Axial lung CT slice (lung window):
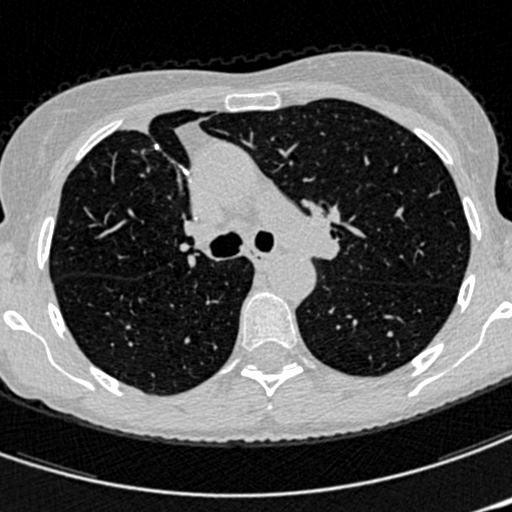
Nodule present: no